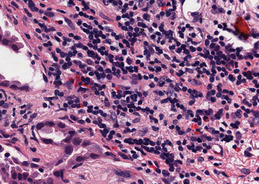
Tumor epithelial tissue: no
Tumor-associated stroma tissue: yes
Normal tissue: no